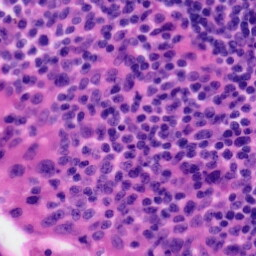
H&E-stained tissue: Tonsil